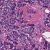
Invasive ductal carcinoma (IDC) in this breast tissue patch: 1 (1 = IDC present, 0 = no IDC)